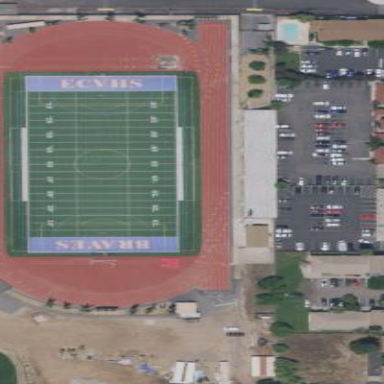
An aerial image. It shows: Artificial turf pitch used for American football.